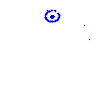
Particle: proton